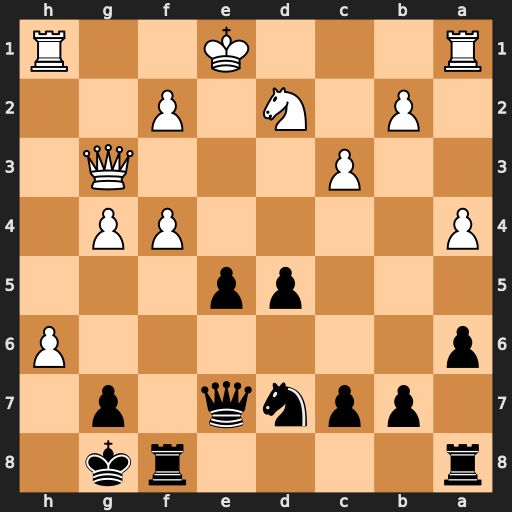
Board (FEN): r4rk1/1ppnq1p1/p6P/3pp3/P4PP1/2P3Q1/1P1N1P2/R3K2R
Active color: b
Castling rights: KQ
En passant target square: -
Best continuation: exf4+ Kd1 fxg3